Question: This question might sound trivial to some but I just got interested in time series analysis and have been reading up about it in the last couple of days. However, I am yet to understand the topic of identifying stationary/non-stationary time-series data. I generated some time-series data of two dimensions using some tool I found. Plotting it out, I get something like in this image:
Looking at the plot, I think it shows some seasonalities (with the spike in the middle) and I would say its not stationary. However, doing the stationarity test as described in <URL> . Now, I'm confused maybe I didn't understand what seasons and trends means in time-series data. Am I wrong in thinking that the spikes hints at seasons?
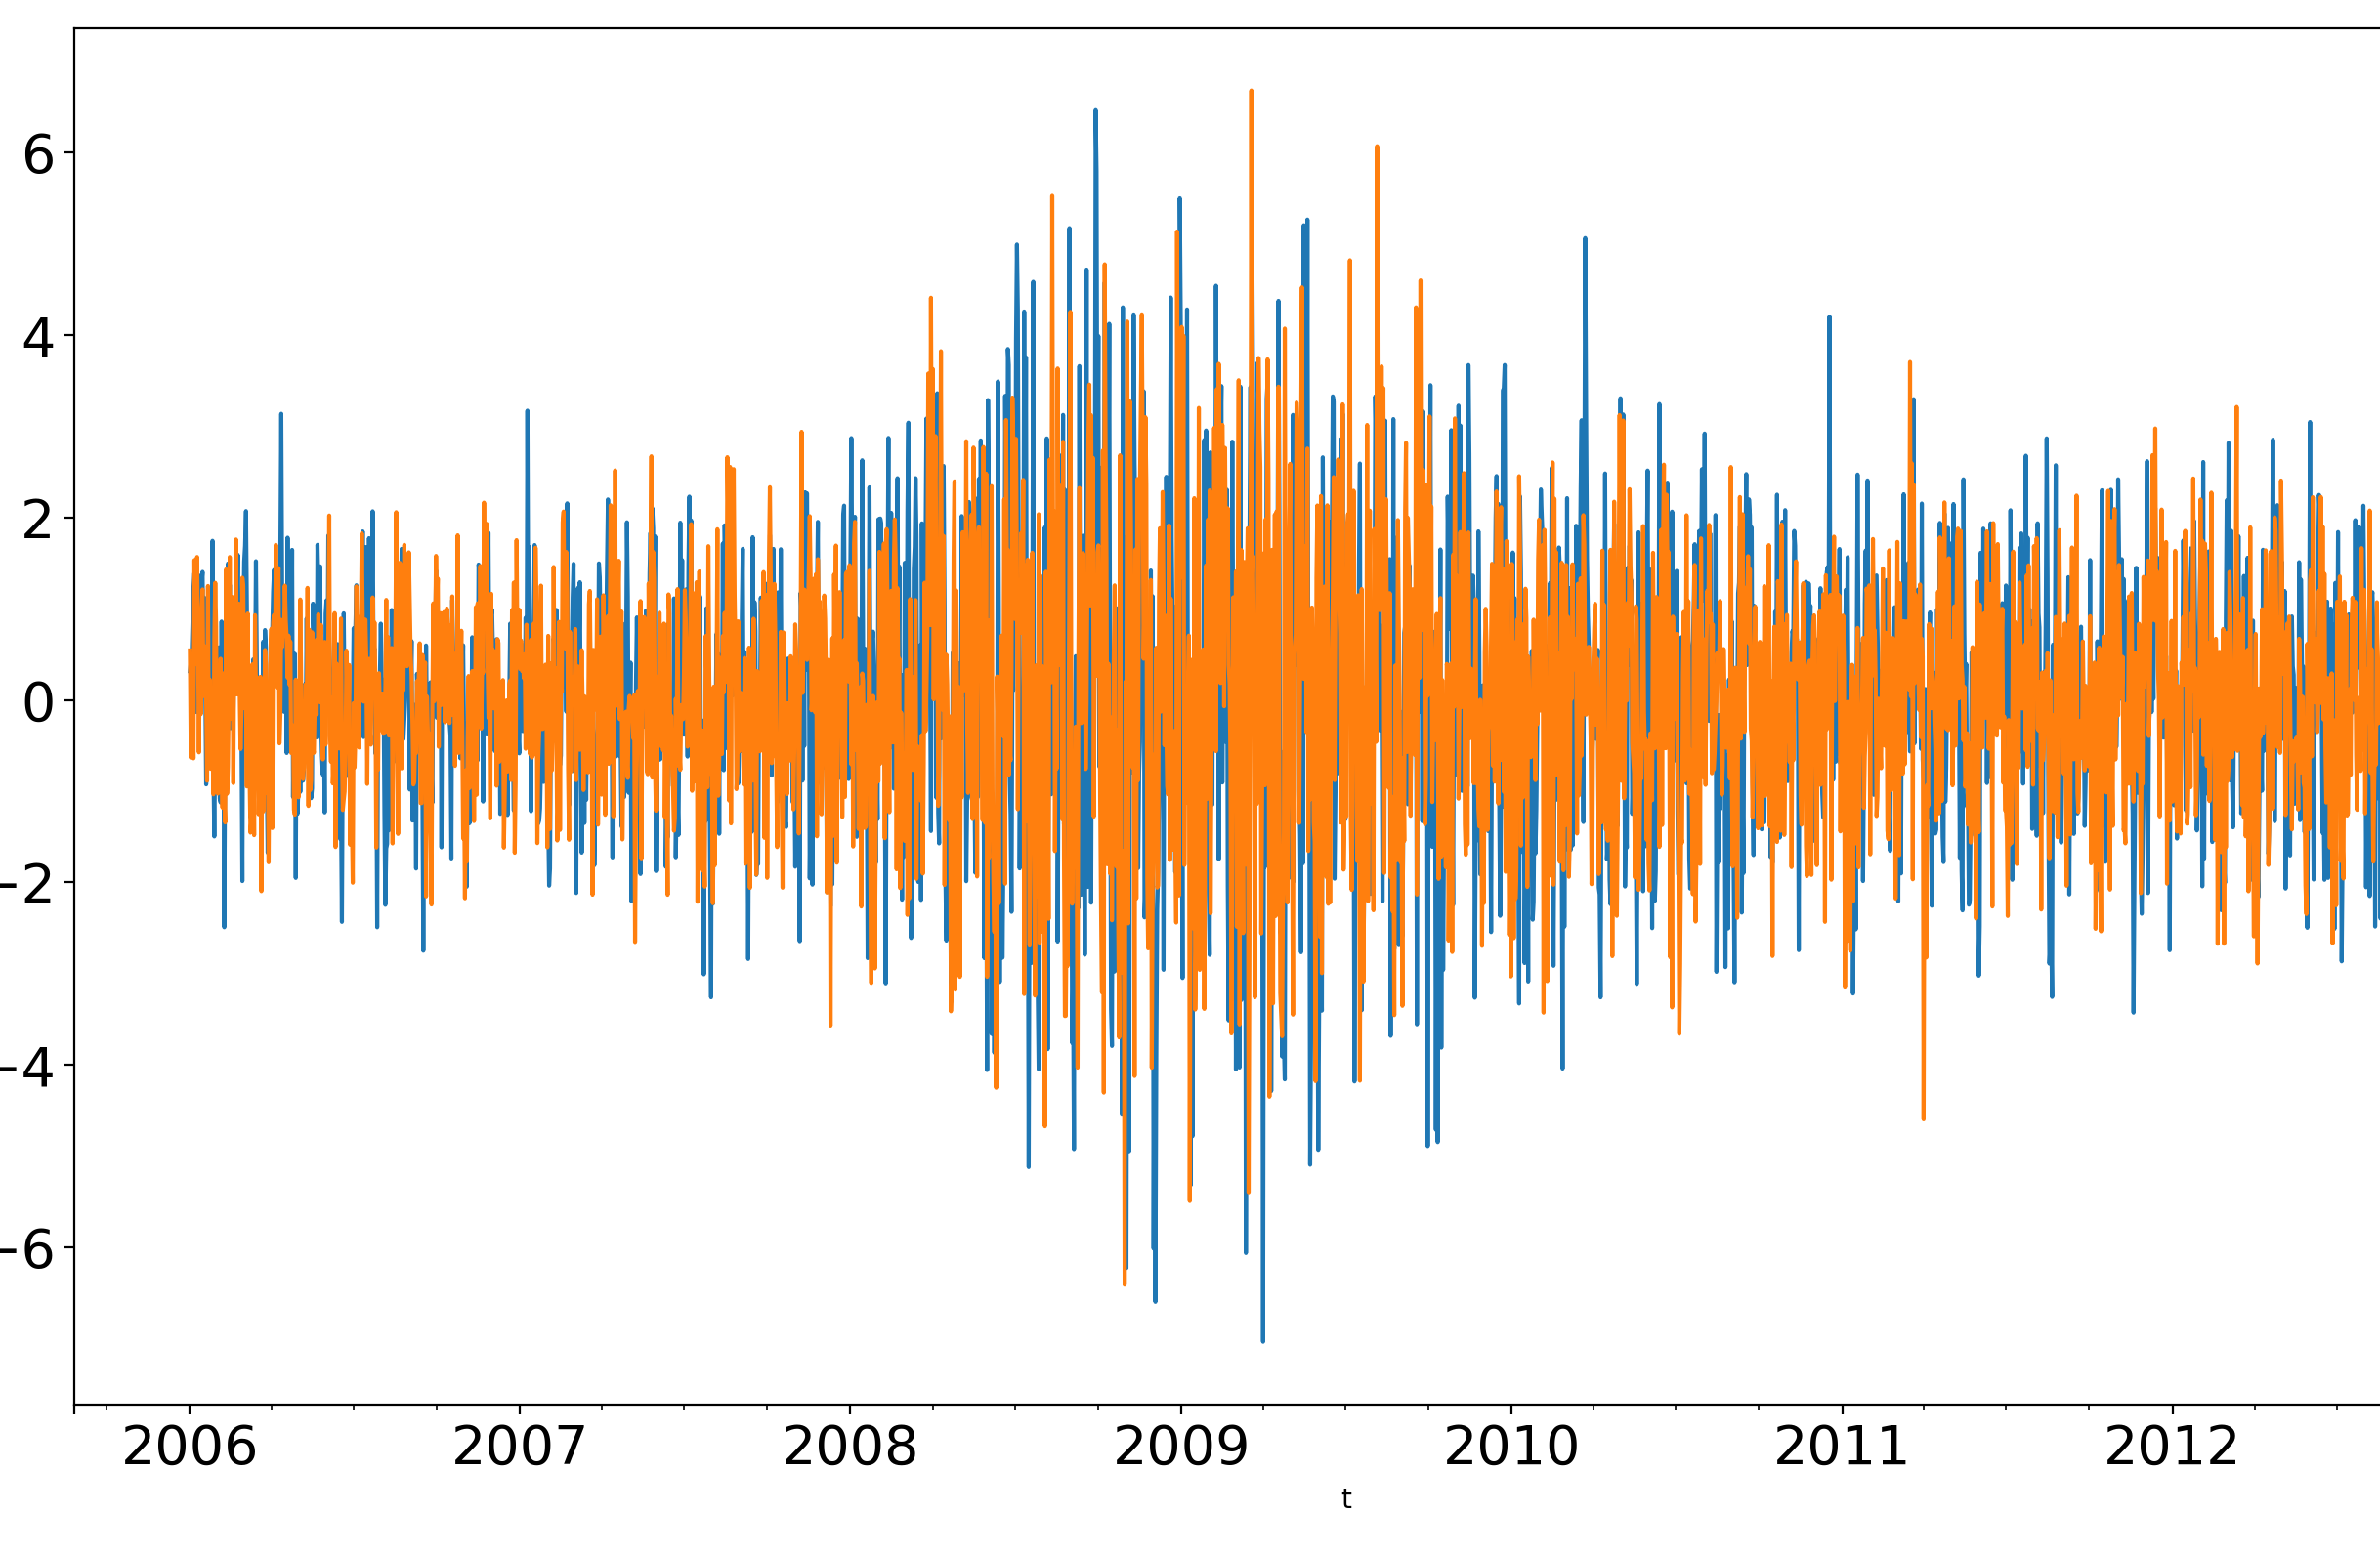
Answer: Judging from the plot, your data looks like white noise, which is a type of stationary random data. A stationary time series has constant mean (in your case zero), variance, autocorrelation, etc. across time.
Seasonality is regular patterns that occur at specific calendar intervals within a year, for example quarterly, monthly, or daily patterns. Accordingly, large spikes in a plot do not usually indicate seasonality.
In contrast, the following time series (using R) exhibits an upward trend, monthly seasonality, and increasing variance:
'''
plot(AirPassengers)
'''
<URL>
In sum, the AirPassengers time series is not stationary.